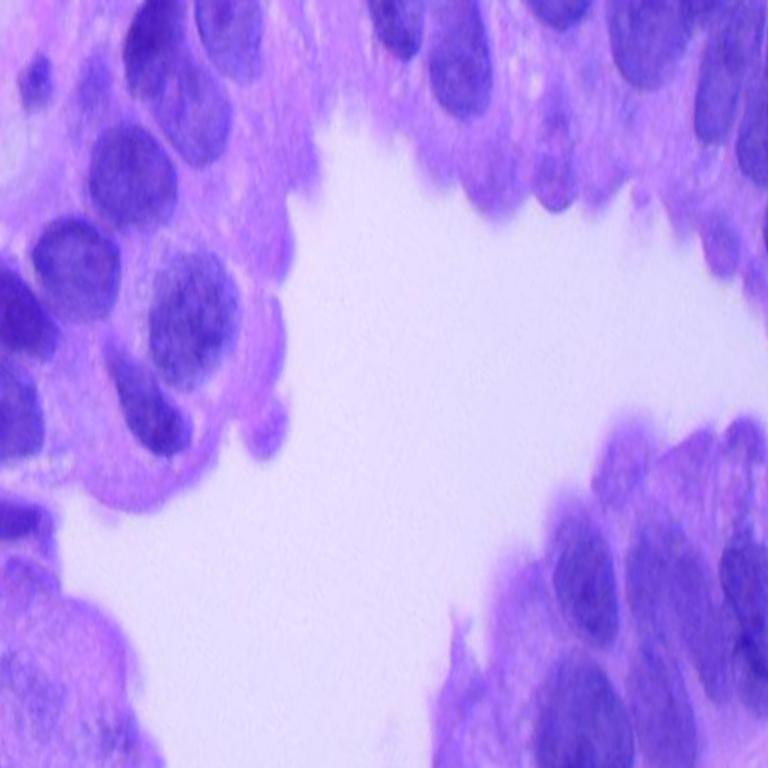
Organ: lung
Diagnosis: adenocarcinomas